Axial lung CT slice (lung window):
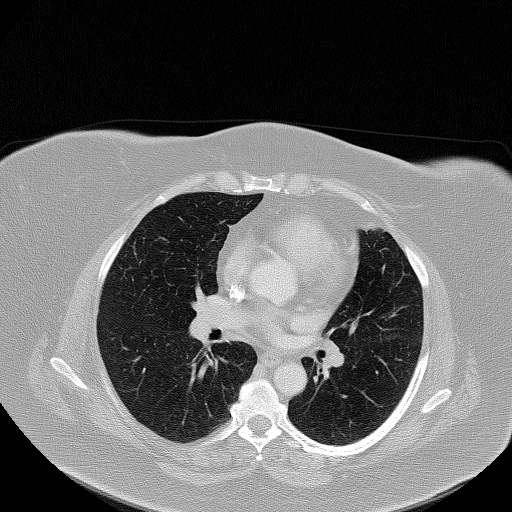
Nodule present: no